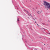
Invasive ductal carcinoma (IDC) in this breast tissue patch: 0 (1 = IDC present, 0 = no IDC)